Question: I have made this 'Alert':

whose code is:
'''
public static boolean ignoreExcellence() {
ButtonType yes = new ButtonType("Ignora certificato di eccellenza", ButtonBar.ButtonData.YES);
ButtonType no = new ButtonType("Cerca strutture senza certificato di eccellenza", ButtonBar.ButtonData.NO);
Alert alert = new Alert(Alert.AlertType.INFORMATION,
"Non hai selezionato il Certificato di Eccellenza. Vuoi ignorararlo?", yes, no);
alert.setTitle("Attenzione");
alert.initModality(Modality.APPLICATION_MODAL);
Optional<ButtonType> result = alert.showAndWait();
return result.orElse(no) == yes;
}
'''
How can I personalize this alert so that '"Message"' is '"Non hai selezionato il Certificato di Eccellenza. Vuoi ignorararlo?"' instead?
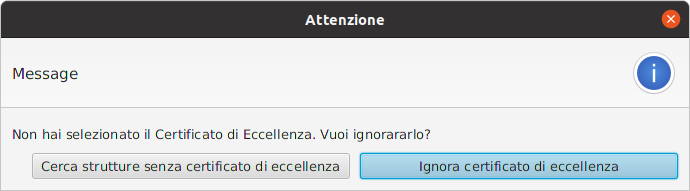
Answer: Try using 'alert.setHeaderText("Non hai selezionato ...");'